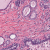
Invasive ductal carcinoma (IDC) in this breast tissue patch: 0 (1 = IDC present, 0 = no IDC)